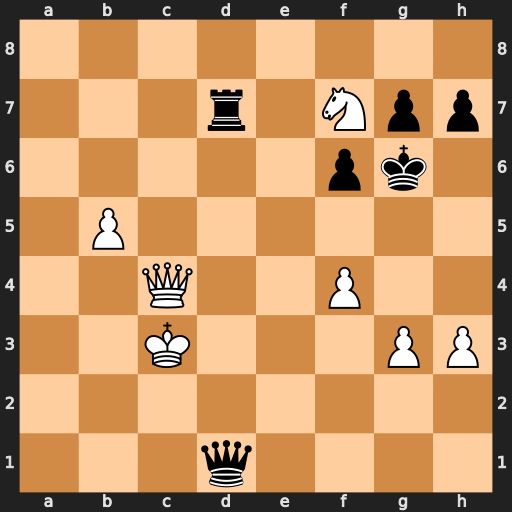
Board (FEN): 8/3r1Npp/5pk1/1P6/2Q2P2/2K3PP/8/3q4
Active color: w
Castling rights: -
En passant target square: -
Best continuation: Ne5+ Kh6 Nxd7